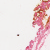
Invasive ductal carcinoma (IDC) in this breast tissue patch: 0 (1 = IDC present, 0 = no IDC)